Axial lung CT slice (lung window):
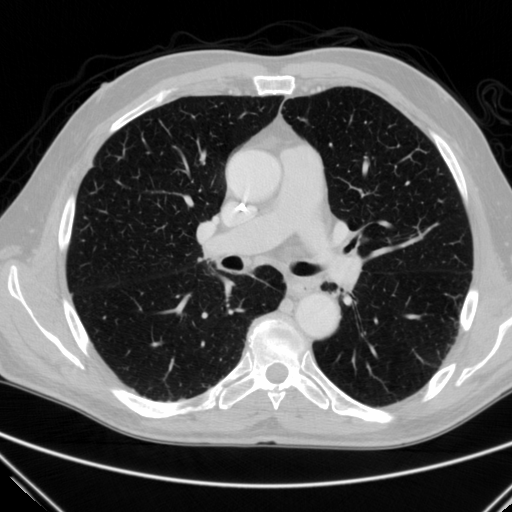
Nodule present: no